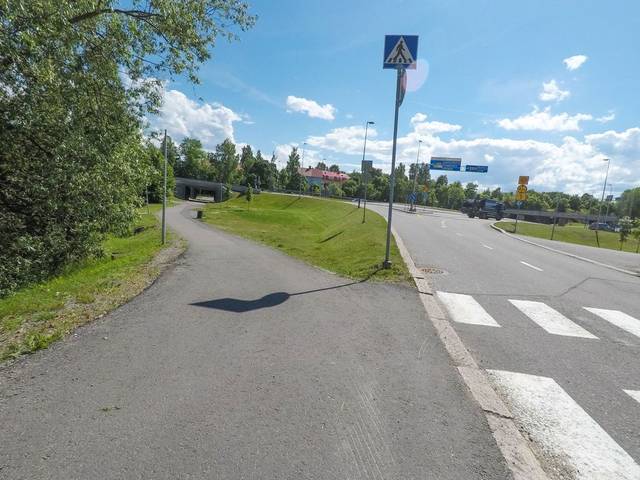
Region: Finland
Coordinates: 61.869, 28.9